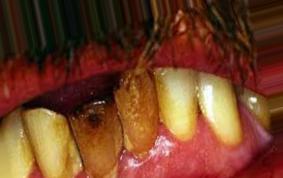
Condition: Tooth Discoloration